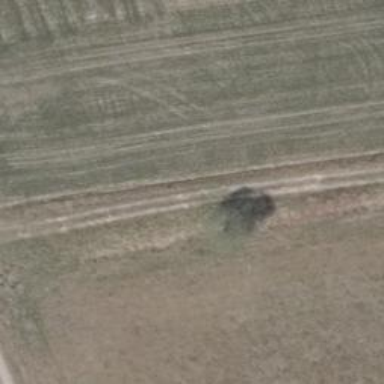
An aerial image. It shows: Deciduous broadleaved tree.